Question: I am trying to create a view that includes columns froms several tables.
This is what it looks like:

And this is my query:
'''
SELECT
Billing.WebPortalBilling.WebPortalBillingId,
Billing.WebPortalBilling.CorporationId,
Billing.WebPortalBilling.TokenId,
Billing.WebPortalBilling.GatewaySupportFee,
Billing.WebPortalBilling.GatewayPerTransactionFee,
Billing.WebPortalBilling.PortalPerCustomerFee,
Billing.WebPortalBilling.PortalSupportFee,
Customer.Account.AccountNumber,
Billing.WebPortalBilling.IsActive,
Customer.Customer.Name,
Customer.Customer.TaxCode,
Company.CorporationStructure.Branch
FROM
Company.CorporationStructure
RIGHT OUTER JOIN
Customer.Account ON Company.CorporationStructure.CorporationStructureId = Customer.Account.CorporationStructureId
RIGHT OUTER JOIN
Customer.Customer ON Company.CorporationStructure.Branch = Customer.Customer.Branch
RIGHT OUTER JOIN
Billing.WebPortalBilling ON Customer.Account.CorporationId = Billing.WebPortalBilling.CorporationId
WHERE
(Billing.WebPortalBilling.IsActive = 1)
'''
It's only returning 1 record, which is not correct. I'm trying to tie the Customer's name back to the WebPortalBilling table along with the account number and branth in the other two tables.
I'm new to sql, so be kind.
Thanks!
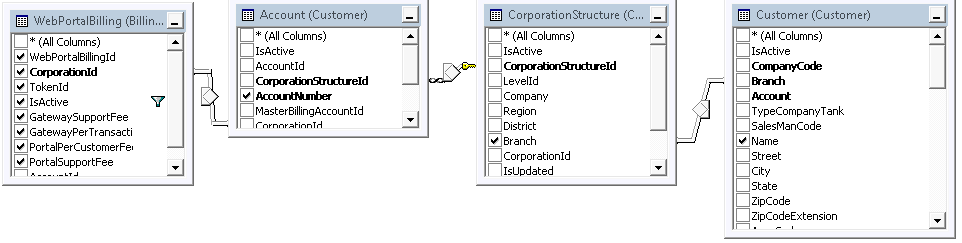
Answer: As commented the where is killing the outer
Try
'''
SELECT
Billing.WebPortalBilling.WebPortalBillingId,
Billing.WebPortalBilling.CorporationId,
Billing.WebPortalBilling.TokenId,
Billing.WebPortalBilling.GatewaySupportFee,
Billing.WebPortalBilling.GatewayPerTransactionFee,
Billing.WebPortalBilling.PortalPerCustomerFee,
Billing.WebPortalBilling.PortalSupportFee,
Customer.Account.AccountNumber,
Billing.WebPortalBilling.IsActive,
Customer.Customer.Name,
Customer.Customer.TaxCode,
Company.CorporationStructure.Branch
FROM
Company.CorporationStructure
RIGHT OUTER JOIN
Customer.Account ON Company.CorporationStructure.CorporationStructureId = Customer.Account.CorporationStructureId
RIGHT OUTER JOIN
Customer.Customer ON Company.CorporationStructure.Branch = Customer.Customer.Branch
RIGHT OUTER JOIN Billing.WebPortalBilling
ON Customer.Account.CorporationId = Billing.WebPortalBilling.CorporationId
AND Billing.WebPortalBilling.IsActive = 1
'''